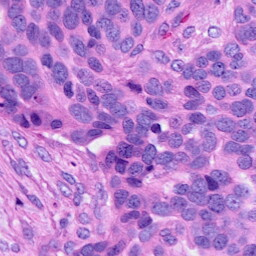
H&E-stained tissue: Ovarian